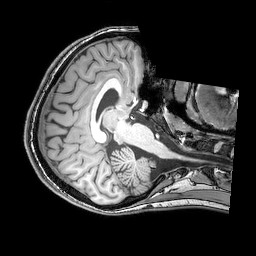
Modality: T1w
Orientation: axial
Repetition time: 0.00828 s
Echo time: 0.00388 s